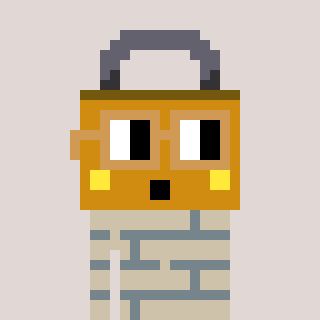
a pixel art character with square brown glasses, a lock-shaped head and a bege-colored body on a warm background